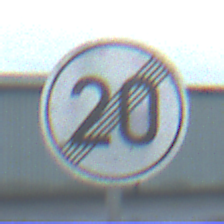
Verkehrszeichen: EndeGeschwindigkeit20
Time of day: Midday
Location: Outdoor (Suburban)
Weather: Overcast
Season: NotSpecified
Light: Natural